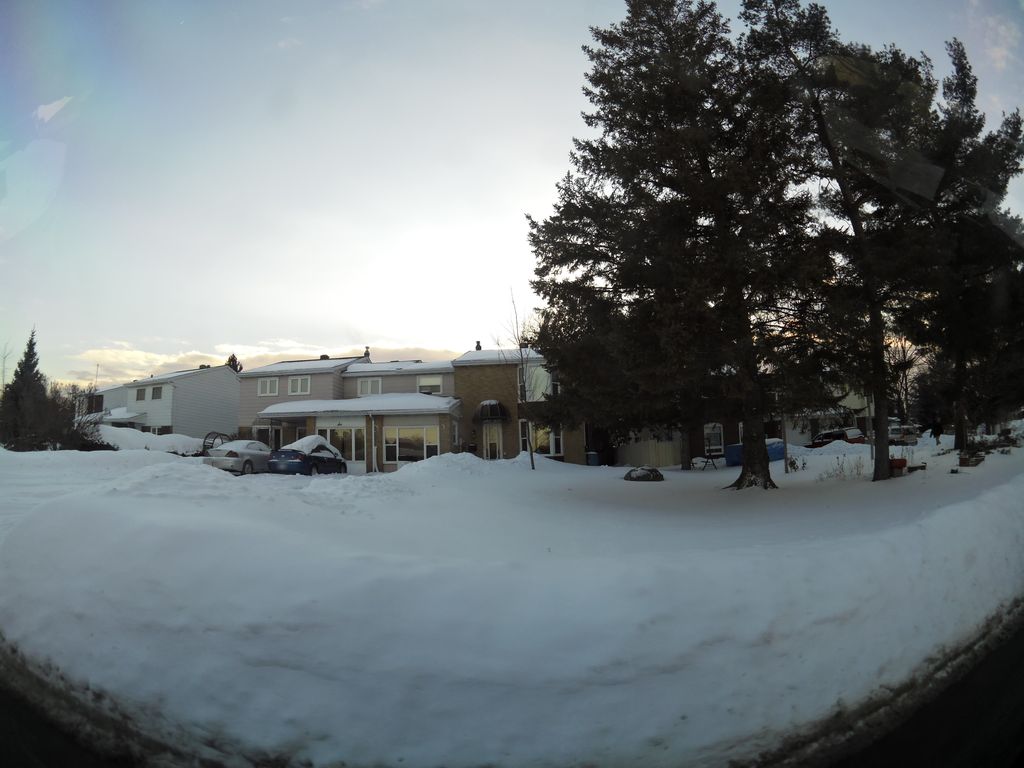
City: ottawa-gatineau